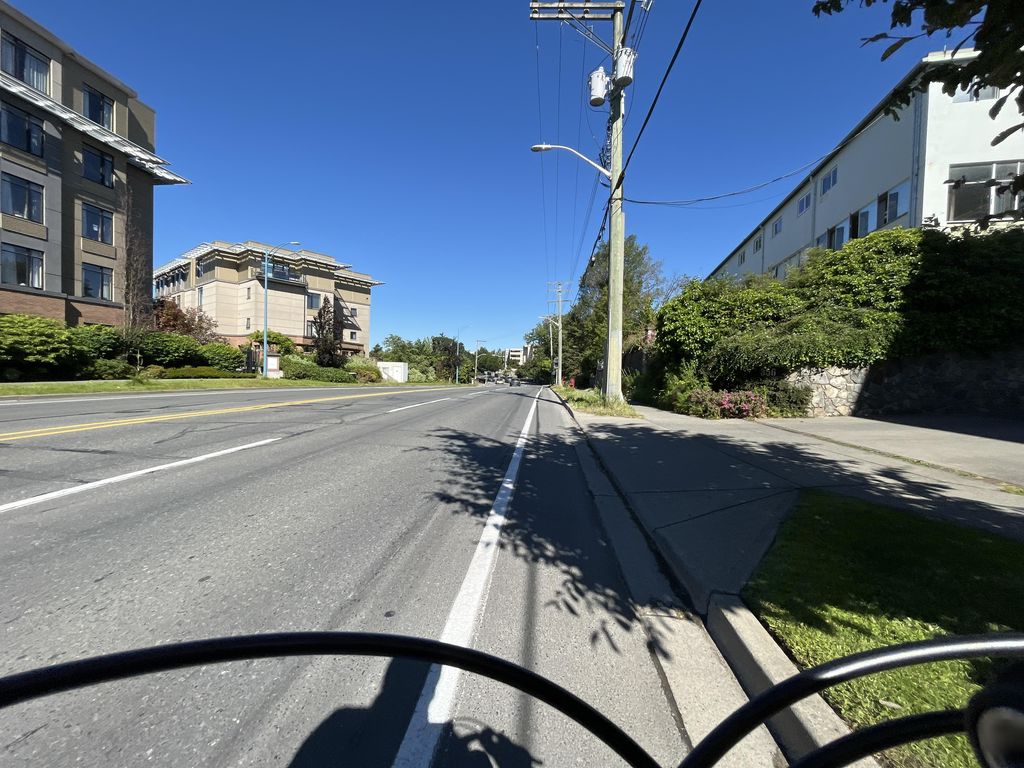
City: victoria